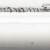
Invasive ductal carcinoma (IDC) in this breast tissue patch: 0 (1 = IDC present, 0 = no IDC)